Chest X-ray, PA view. Patient: 11 years old, sex M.
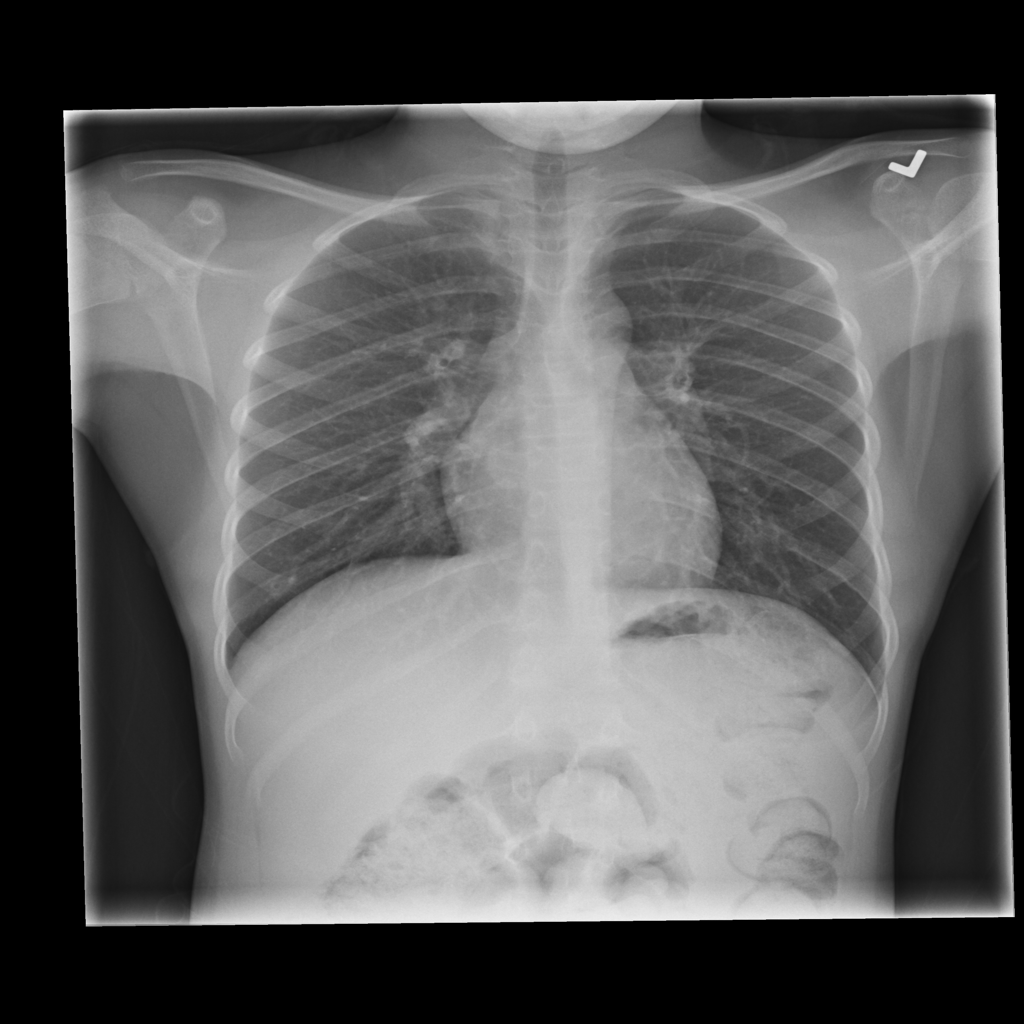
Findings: No Finding